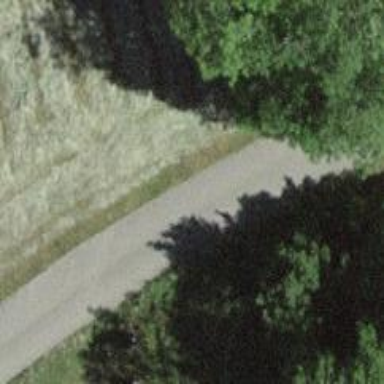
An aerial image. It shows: Unclassified road with asphalt surface.